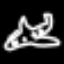
Label: airplane